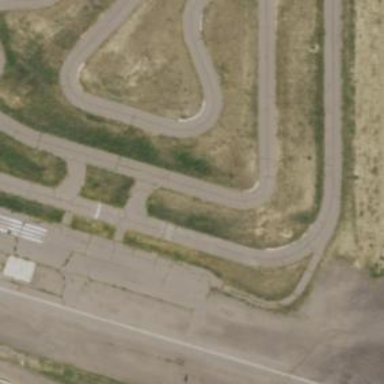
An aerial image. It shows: Raceway for motor sports.